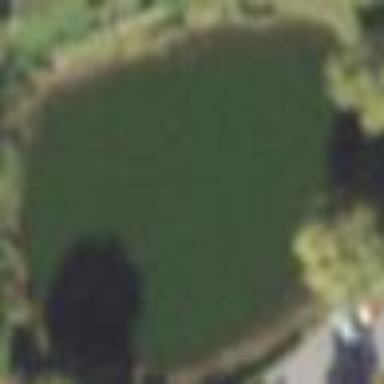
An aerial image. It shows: Serene pond surrounded by nature.